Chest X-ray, PA view. Patient: 52 years old, sex F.
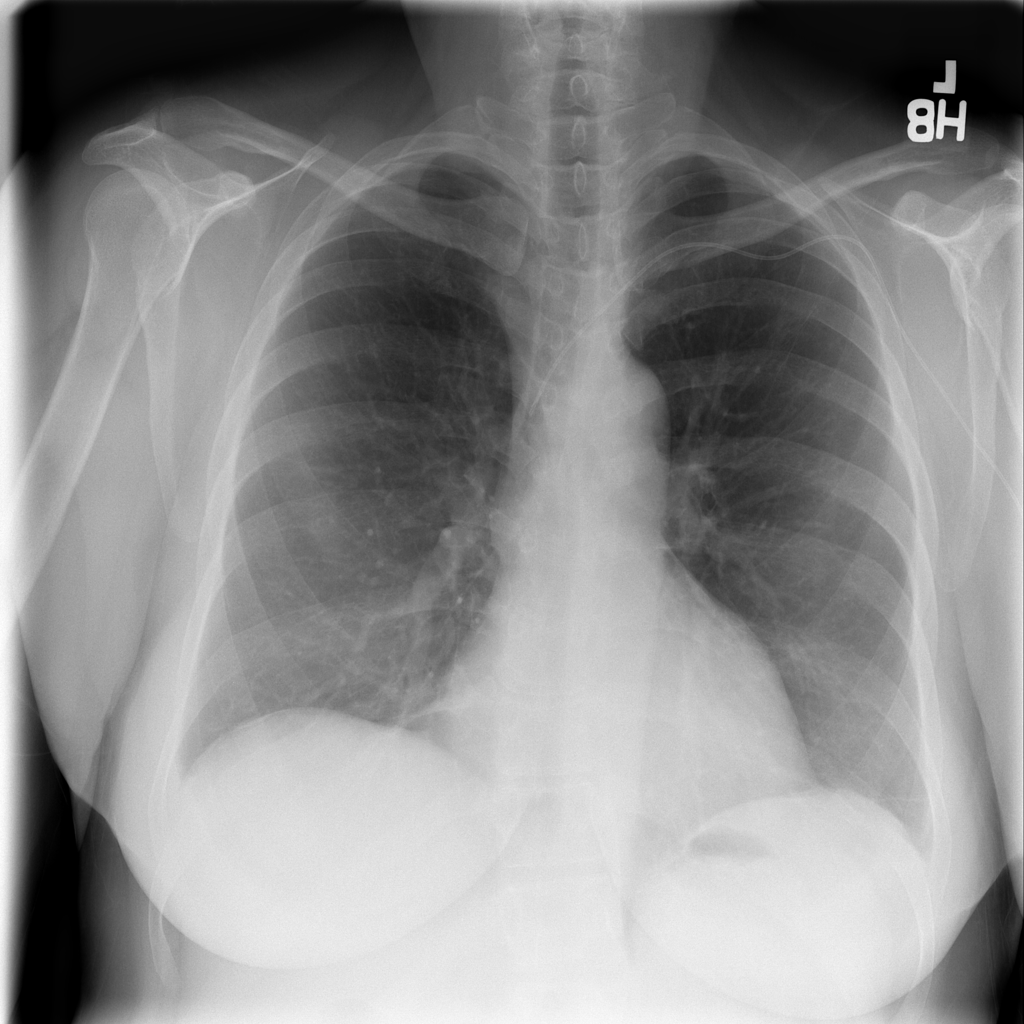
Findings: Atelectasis